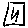
Label: square